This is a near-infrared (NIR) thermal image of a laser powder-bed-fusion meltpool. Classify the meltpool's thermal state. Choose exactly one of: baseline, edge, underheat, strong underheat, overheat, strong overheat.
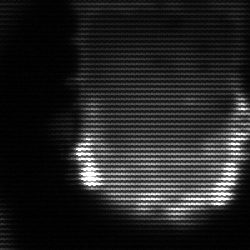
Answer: baseline